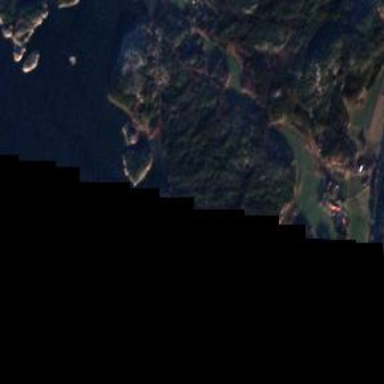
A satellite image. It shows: Beautiful bay with natural surroundings.